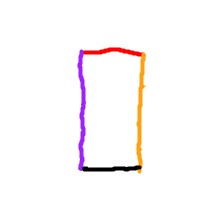
Shape: rectangle